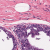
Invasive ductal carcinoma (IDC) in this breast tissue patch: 0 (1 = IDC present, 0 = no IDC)